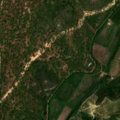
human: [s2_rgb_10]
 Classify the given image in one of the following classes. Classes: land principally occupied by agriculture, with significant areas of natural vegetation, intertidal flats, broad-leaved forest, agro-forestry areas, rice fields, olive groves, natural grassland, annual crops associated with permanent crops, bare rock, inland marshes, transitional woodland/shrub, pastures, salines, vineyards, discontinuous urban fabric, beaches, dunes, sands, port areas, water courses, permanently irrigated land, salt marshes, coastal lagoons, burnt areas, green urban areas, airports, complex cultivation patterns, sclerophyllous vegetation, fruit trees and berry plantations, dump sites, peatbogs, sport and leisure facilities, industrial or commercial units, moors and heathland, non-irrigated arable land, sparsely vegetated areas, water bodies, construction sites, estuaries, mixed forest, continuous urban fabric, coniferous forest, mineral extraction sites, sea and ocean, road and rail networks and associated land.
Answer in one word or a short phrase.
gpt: continuous urban fabric